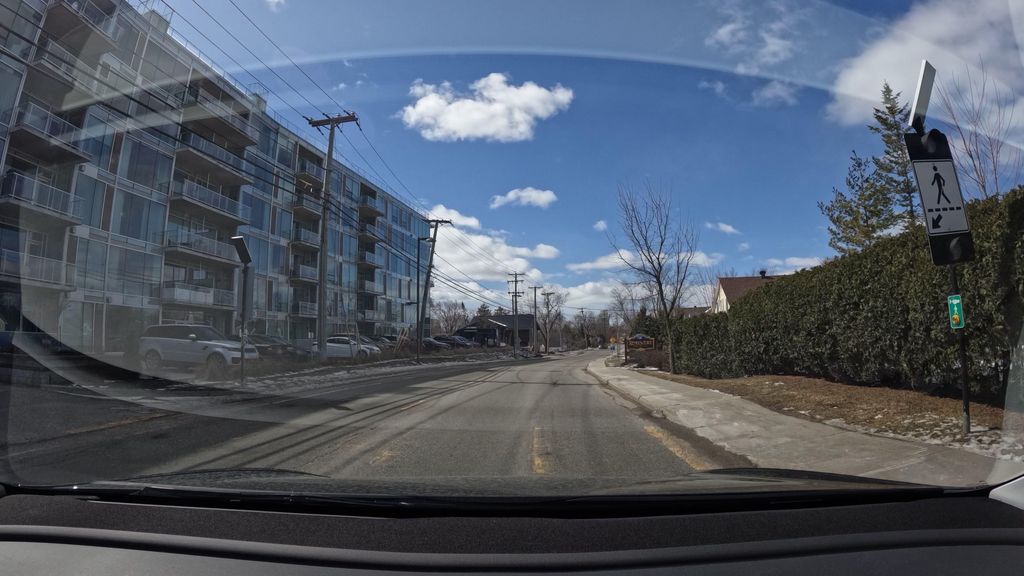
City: montreal